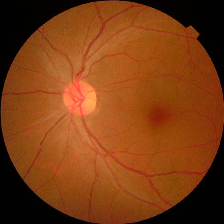
Diabetic retinopathy grade: No DR